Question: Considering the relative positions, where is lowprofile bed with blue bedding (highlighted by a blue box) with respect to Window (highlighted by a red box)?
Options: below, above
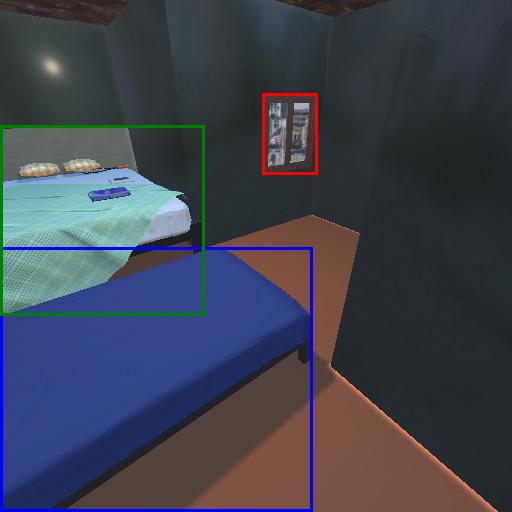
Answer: below